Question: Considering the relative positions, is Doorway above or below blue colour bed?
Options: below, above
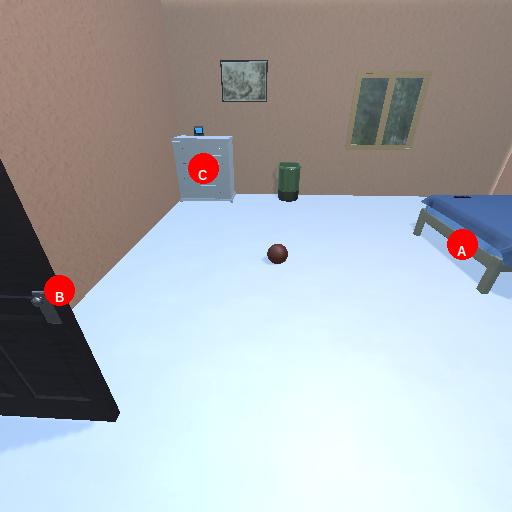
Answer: below